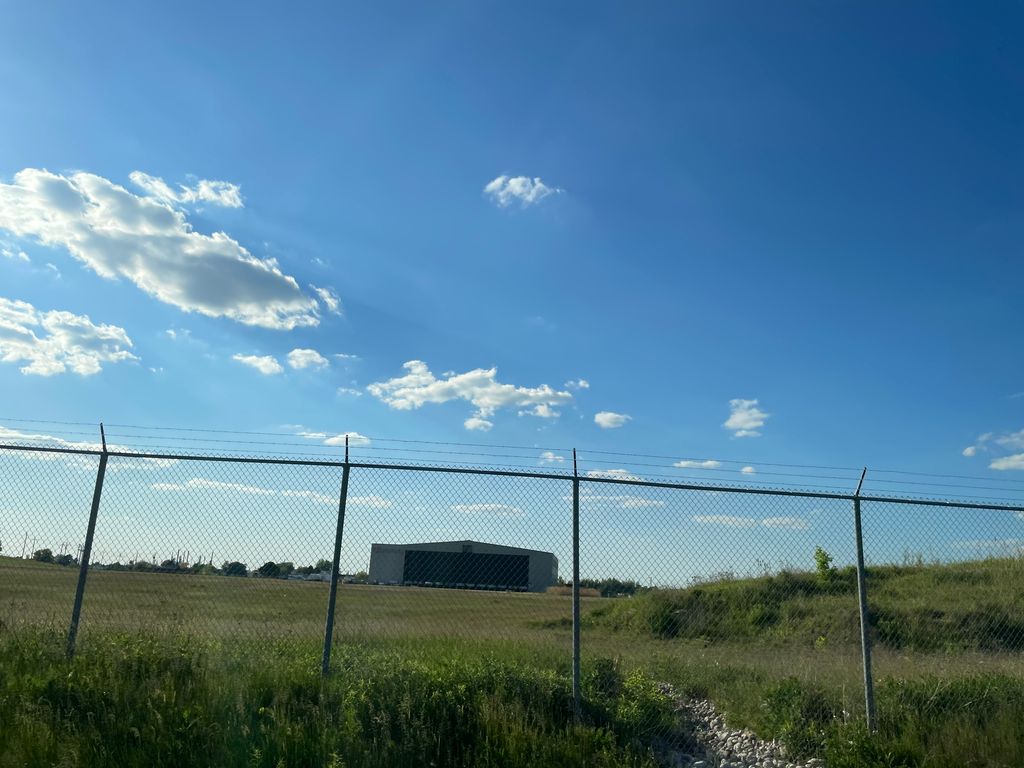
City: kitchener-waterloo